Question: I try to remove the Integer duplicates of a List of '(String, Int)', where I am guaranteed that there is no 'String' duplicate.
Is it possible to evaluate something like this in Haskell:

I tried:
'''
[(a,b) | (a,b) <- bs, (c,k) <- bs, ((k == b) <= (a == c))]
'''
but this does not yet work.
Edit: I am well aware, that you can achieve that using more complex syntax. For example by recursively searching the List for each elements duplicates...
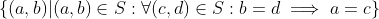
Answer: (NB: this is a completely new version of this answer. Previous was totally off-base.)
To follow your mathematical set comprehension more closely, we can tweak the definition in your answer as
'''
uniquesOnly :: (Eq a, Eq b) => [(a, b)] -> [(a, b)]
uniquesOnly bs =
[(a,b) | (a,b) <- bs,
[(c,d) | (c,d) <- bs, d == b] ==
[(a,d) | (c,d) <- bs, d == b]]
'''
"for all (c,d) in bs such that d==b it follows c==a".
'uniquesOnly [(1,1),(2,2),(3,1)]' returns '[(2,2)]'.